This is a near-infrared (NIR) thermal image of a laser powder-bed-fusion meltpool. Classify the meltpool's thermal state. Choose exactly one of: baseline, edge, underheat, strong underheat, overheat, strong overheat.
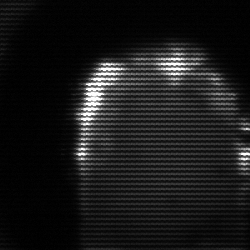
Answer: baseline